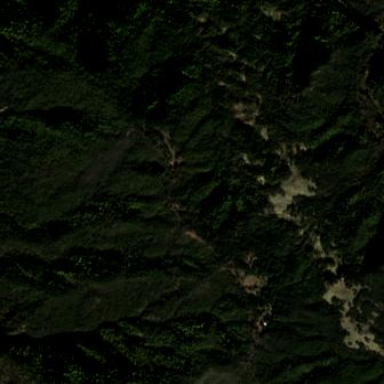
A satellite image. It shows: Forest area.